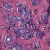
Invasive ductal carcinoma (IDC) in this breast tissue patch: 1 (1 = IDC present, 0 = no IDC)